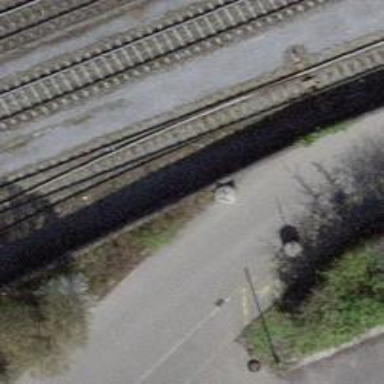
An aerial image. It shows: Railway yard with single rail track. The electrified track has contact line for power supply.